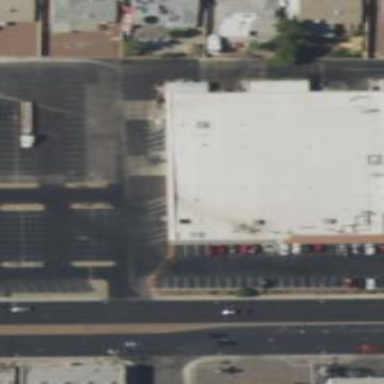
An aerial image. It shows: Supermarket building.